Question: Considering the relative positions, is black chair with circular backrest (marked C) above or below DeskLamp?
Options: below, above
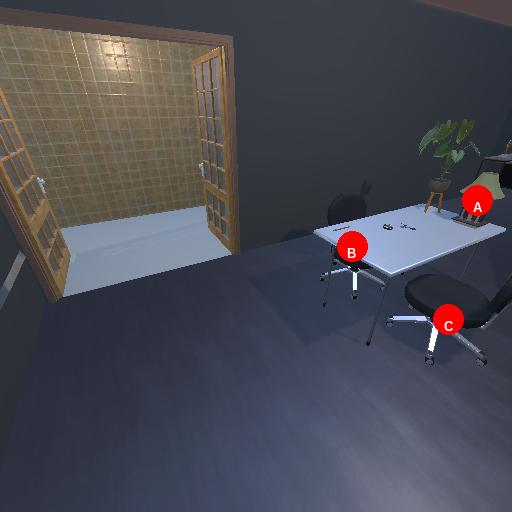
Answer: below